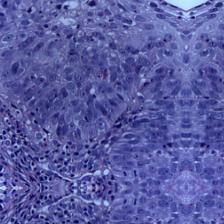
Diagnosis: OSCC